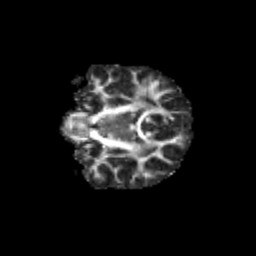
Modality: FA
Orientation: coronal
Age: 12
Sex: male
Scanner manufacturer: siemens
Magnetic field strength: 3 T
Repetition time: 3.8 s
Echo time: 0.07 s